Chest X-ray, PA view. Patient: 53 years old, sex F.
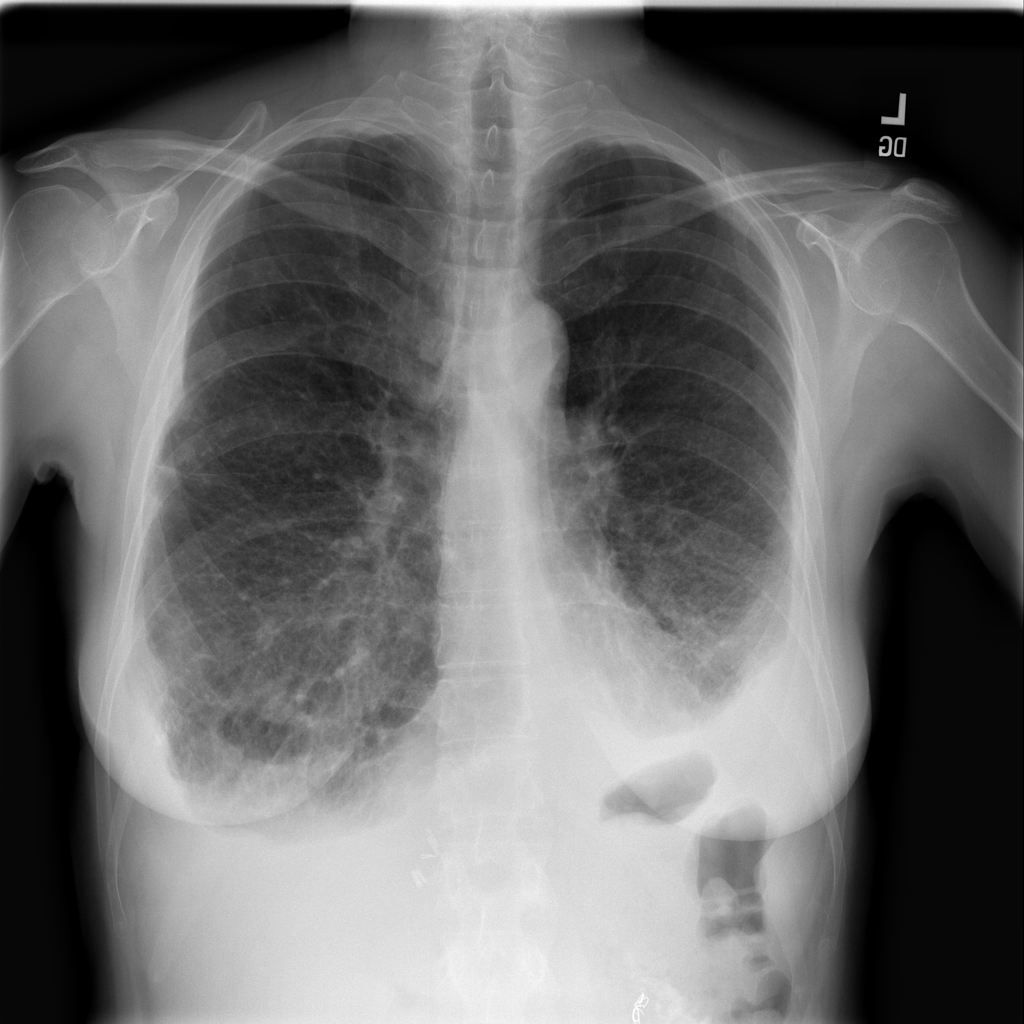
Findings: No Finding